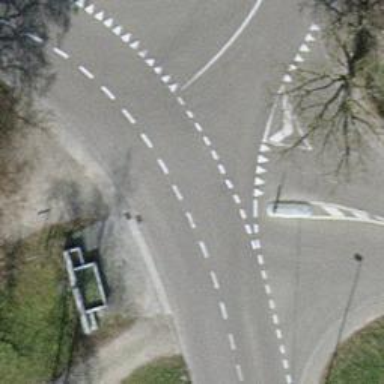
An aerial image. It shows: Tertiary road with asphalt surface.